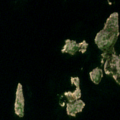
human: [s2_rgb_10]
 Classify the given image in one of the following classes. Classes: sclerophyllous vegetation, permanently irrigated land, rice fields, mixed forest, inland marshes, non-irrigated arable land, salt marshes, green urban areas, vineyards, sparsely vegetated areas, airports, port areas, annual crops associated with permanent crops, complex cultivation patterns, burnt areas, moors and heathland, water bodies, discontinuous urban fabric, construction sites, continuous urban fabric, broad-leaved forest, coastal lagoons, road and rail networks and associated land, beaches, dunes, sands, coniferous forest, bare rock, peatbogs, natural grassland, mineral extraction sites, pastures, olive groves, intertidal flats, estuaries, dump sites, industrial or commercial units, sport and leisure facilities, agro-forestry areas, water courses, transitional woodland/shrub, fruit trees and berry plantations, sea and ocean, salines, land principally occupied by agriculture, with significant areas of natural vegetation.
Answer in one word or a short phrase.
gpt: bare rock, sea and ocean